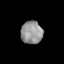
Tissue: lung
Cell type: Epithelial cells
Senescence score: 0.2114
Nuclear area (px): 490
Mean DAPI intensity: 145.914